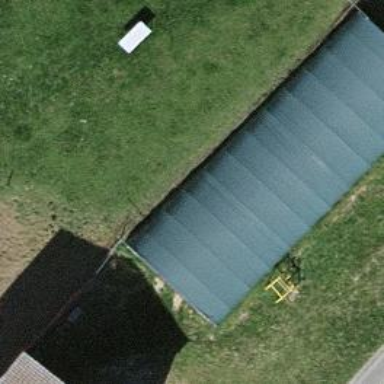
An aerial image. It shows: Greenhouse.